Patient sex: M
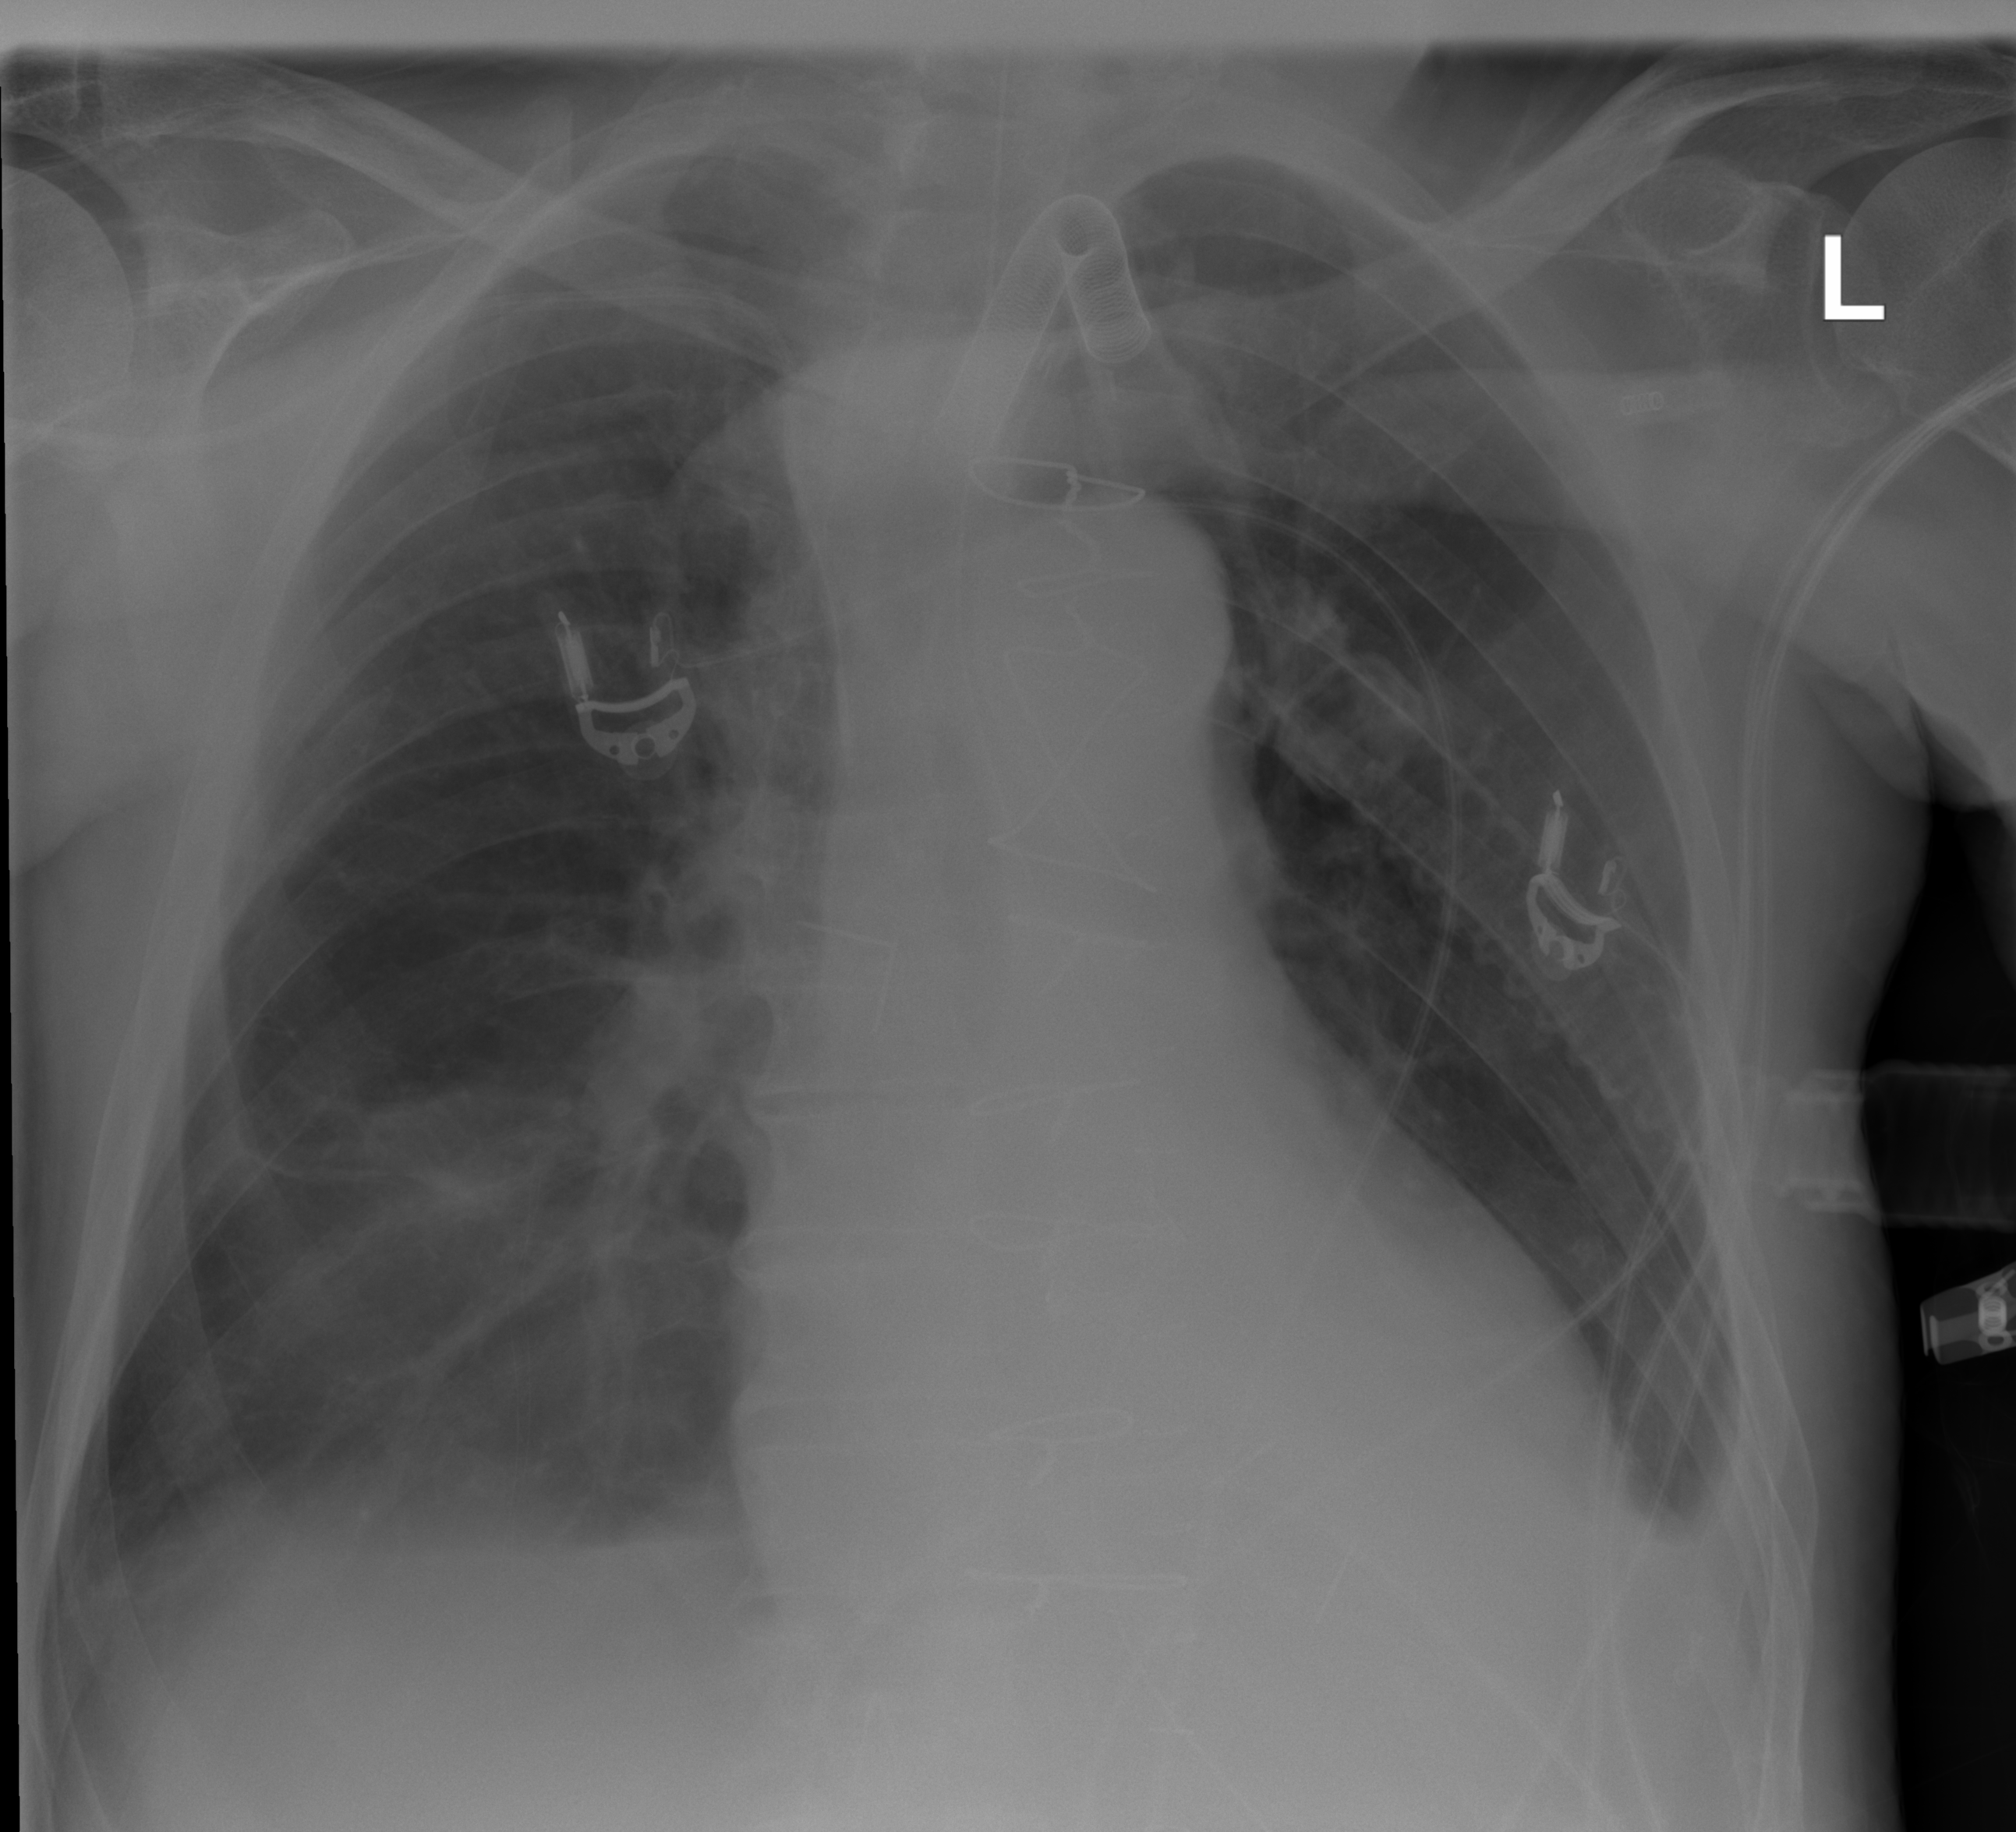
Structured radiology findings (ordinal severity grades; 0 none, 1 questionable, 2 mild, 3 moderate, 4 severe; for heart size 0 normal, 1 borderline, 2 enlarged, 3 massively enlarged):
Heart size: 1
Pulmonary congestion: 0
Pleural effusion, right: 2
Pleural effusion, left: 2
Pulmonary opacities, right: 0
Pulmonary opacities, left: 0
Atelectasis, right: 2
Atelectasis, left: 2